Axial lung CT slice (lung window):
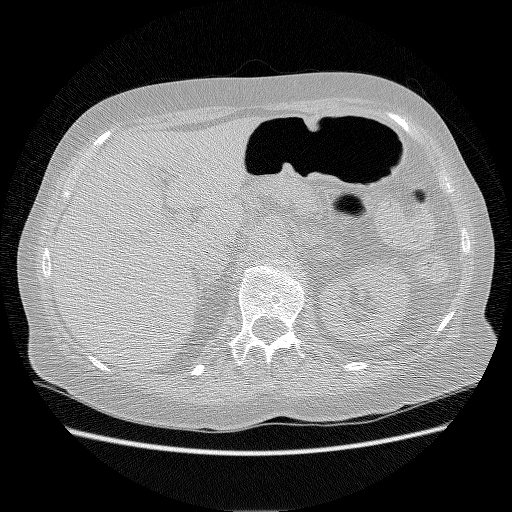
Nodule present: no